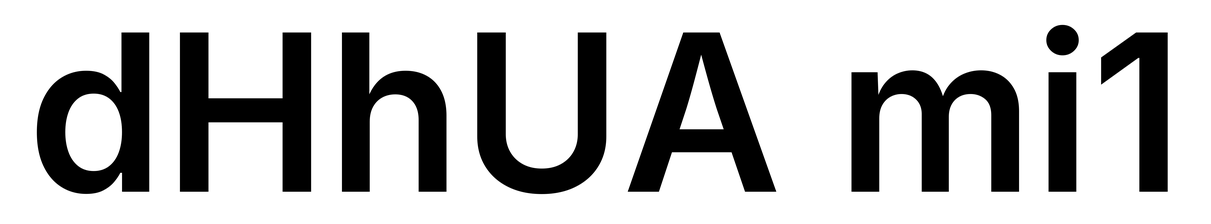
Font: Inter_SemiBold